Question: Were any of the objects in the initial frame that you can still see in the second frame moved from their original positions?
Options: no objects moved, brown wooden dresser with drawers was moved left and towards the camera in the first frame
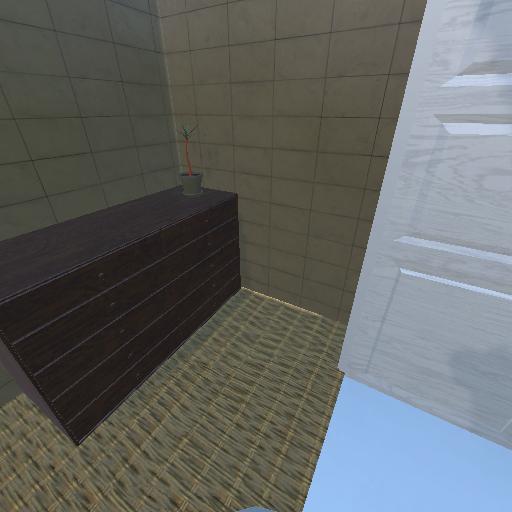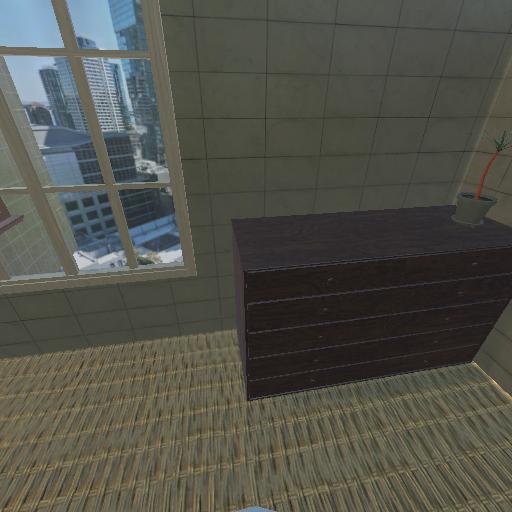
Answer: no objects moved